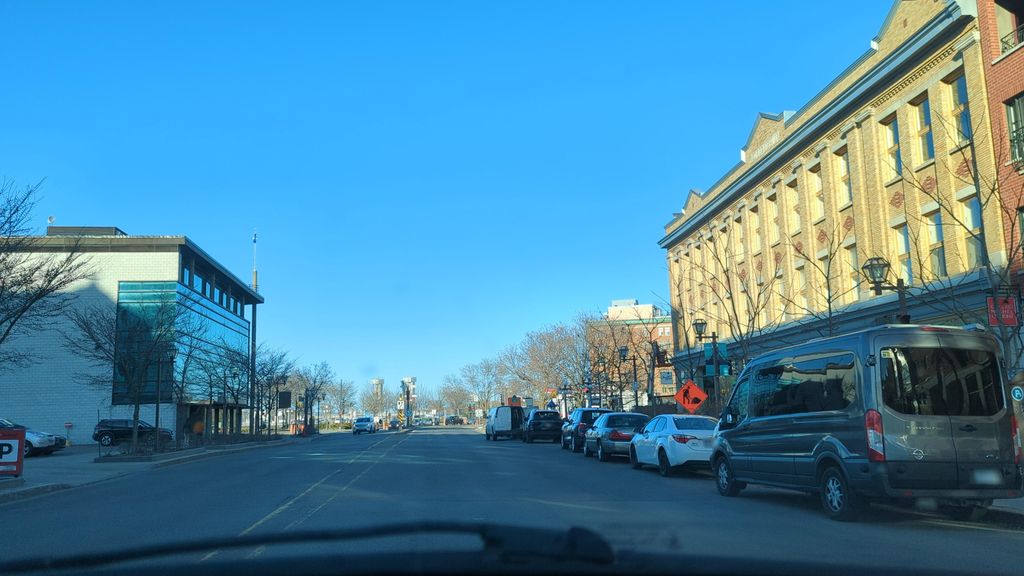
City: quebec_city